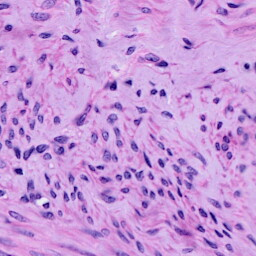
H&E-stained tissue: Cervix